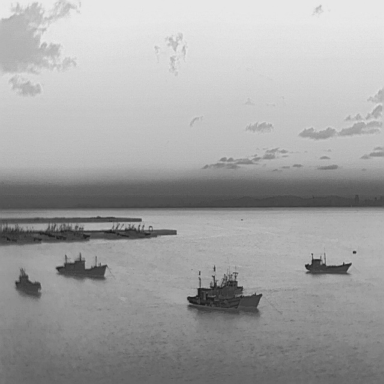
There are five bulk_carriers in the infrared image.